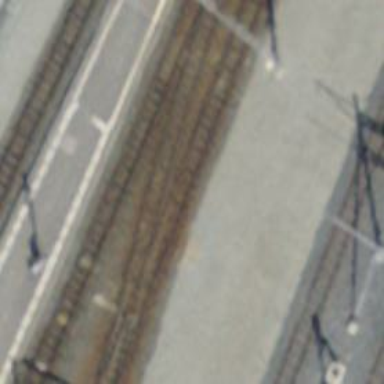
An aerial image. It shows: Narrow-gauge railway with single track running through yard. The railway is electrified with contact line.